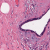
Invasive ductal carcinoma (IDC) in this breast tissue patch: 0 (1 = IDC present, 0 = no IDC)